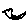
Label: bird